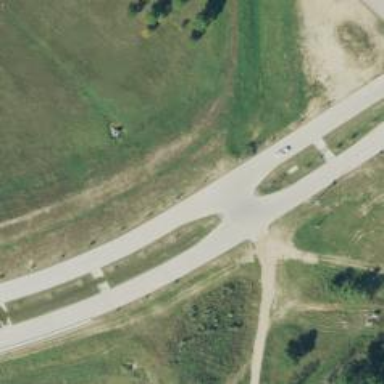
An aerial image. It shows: Tertiary link road.